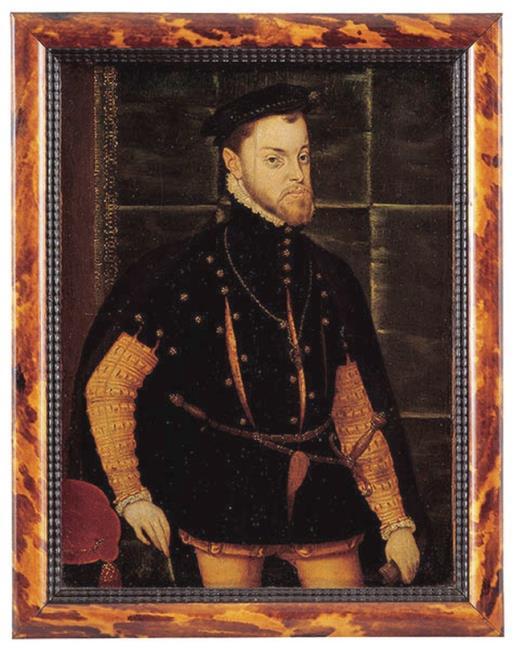
Title: Portrait of Philips II van Habsburg (1527-1598)
Artist: Anoniem
Earliest date: 1550
Latest date: 1574
Genre: painting
Iconography: Gloves
Keywords: man's portrait, monarch, three-quarter length, head to the right, body facing right, standing (position), facing front, glove/gloves in hand, beard, beret, small ruff, notched tight jacket, rapier, cushion